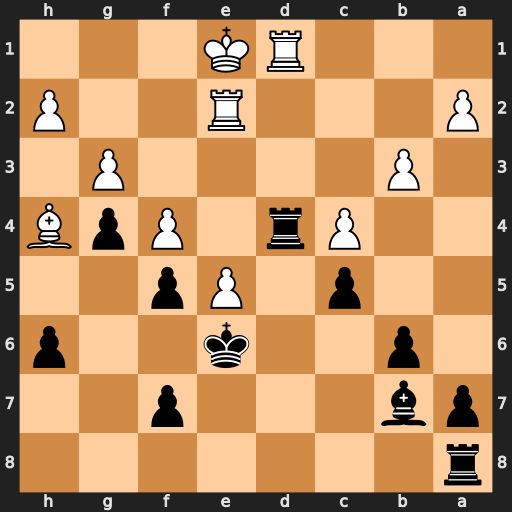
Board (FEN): r7/pb3p2/1p2k2p/2p1Pp2/2Pr1PpB/1P4P1/P3R2P/3RK3
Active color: b
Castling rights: -
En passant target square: -
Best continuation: Rxd1+ Kxd1 Bf3 Kd2 Bxe2